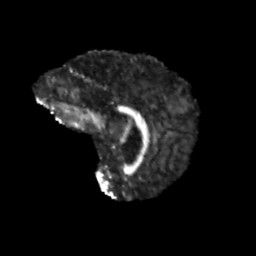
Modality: FA
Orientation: sagittal
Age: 13
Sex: male
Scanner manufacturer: siemens
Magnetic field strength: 3 T
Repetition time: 3.8 s
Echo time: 0.07 s